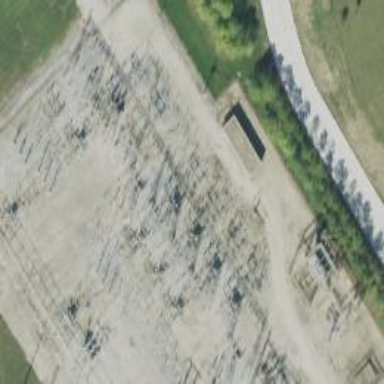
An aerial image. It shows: Switch used for power control.